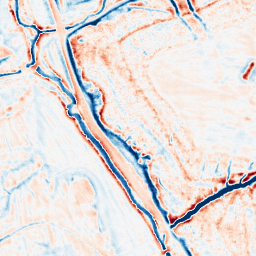
Category: edge_preserving
Decomposition family: bilateral
Decomposition parameters: d: 15
sigma_color: 50
sigma_space: 100
Upsampling method: sinc_blackman
Upsampling parameters: scale: 4
kernel_size: 8
Upsampling scale: 4